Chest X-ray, PA view. Patient: 57 years old, sex M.
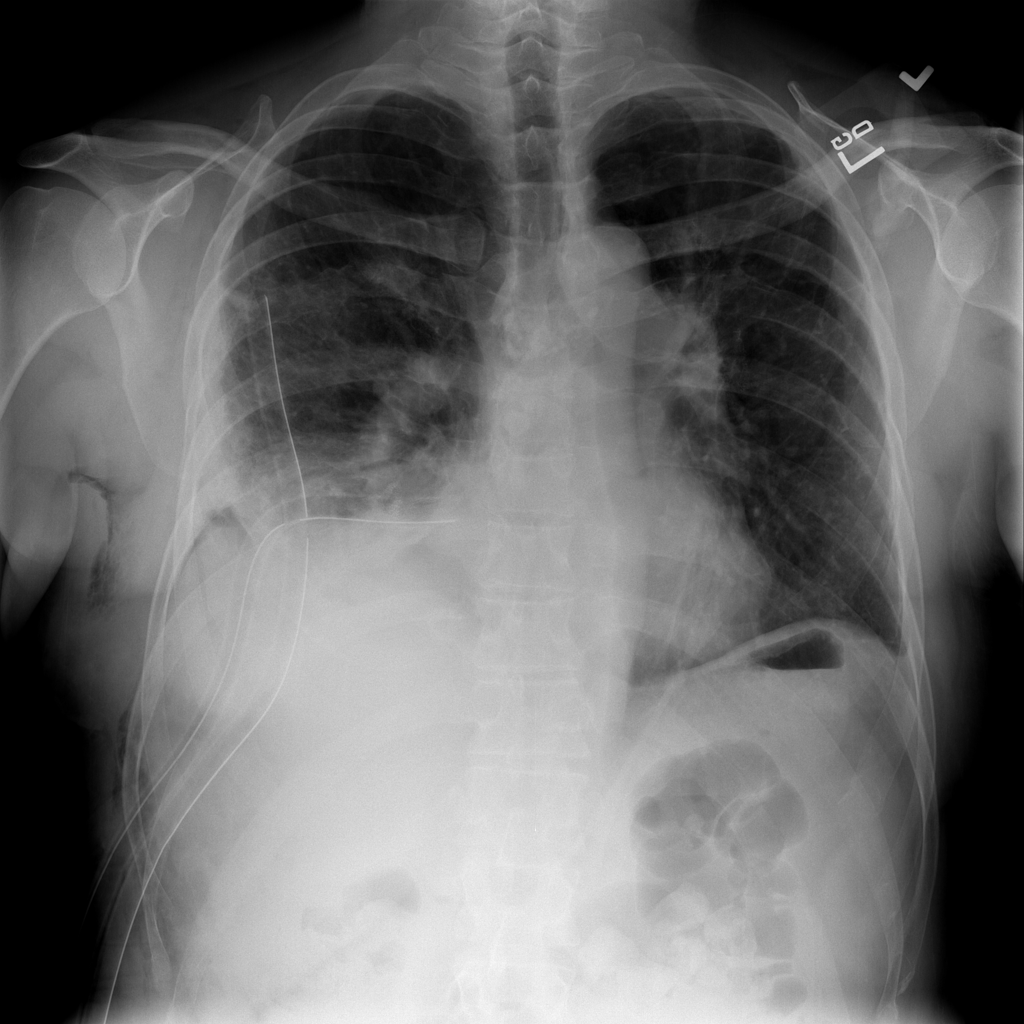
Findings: No Finding